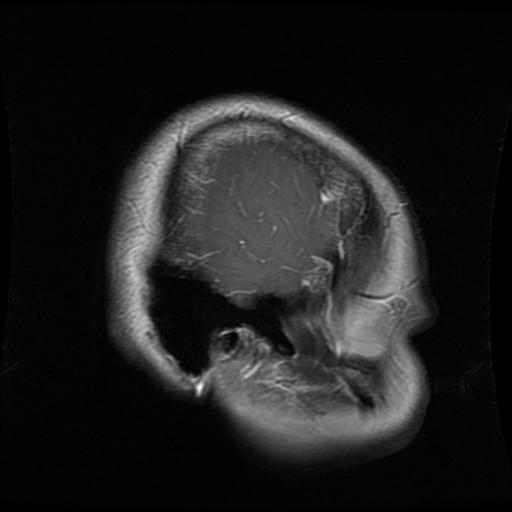
Label: glioma